Question: I am using pydev on eclipse luna. My kv file is as follows:
'''
<LoginForm>:
userid: userid
password: password
size_hint_x: 0.5
size_hint_y: None
height: 200
orientation: 'vertical'
pos_hint: {'center_x': 0.5,'center_y':0.5}
minimum_height: 100
minimum_width: 100
#User ID
Label:
text: 'User ID'
font_size: 20
size_hint_x: None
TextInput:
id: userid
font_size: 20
#User PW
Label:
text: 'Password'
font_size: 20
TextInput:
id: password
password: True
font_size: 20
Button:
text: 'Login'
'''
My python code is:
'''
from kivy.app import App;
from forms.login import LoginForm;
from kivy.core.window import Window
from kivy.uix.boxlayout import BoxLayout
class LoginForm(BoxLayout):
def __init__(self, **kwargs):
super(LoginForm, self).__init__(**kwargs)
class StartApp(App):
def build(self):
Window.size = (480, 800)
return LoginForm()
#return StartApp();
if __name__ == '__main__':
StartApp().run()
'''
Output:

The code is working correctly, however, my issue is that there is still some gap at left which is not present for other controls. I want User ID to be completely left aligned (in the above pic it is left aligned, but some space is still left).
Could you please advice/correct me on where I went wrong?
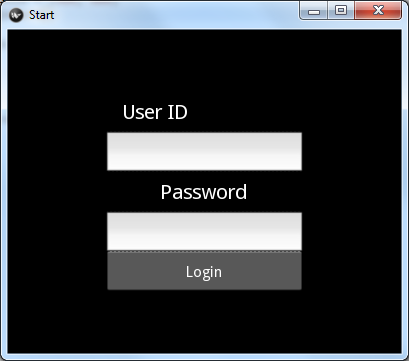
Answer: The Label isn't left-aligned because you haven't actually set that, by disabling the size_hint_x it just takes the default width of 100 pixels and the text appears in its centre.
You have two options for declaring the label.
'''
Label:
text: 'User ID'
font_size: 20
size_hint_x: None
width: self.texture_size[0]
'''
This will set the width of the Label to the exact size of the texture containing the image of the text. However, I think it's probably preferable to do the following:
'''
Label:
text: 'User ID'
font_size: 20
text_size: self.size
halign: 'left'
valign: 'middle'
'''
This way, rather than messing with the widget size/position you set the text_size (this controls the bounding box of the text texture) and the built in text alignment options take care of the rest.
In this case, the results of these should be similar if not identical.